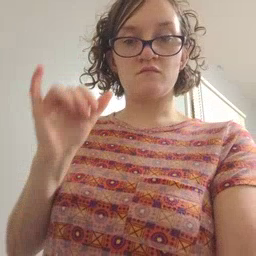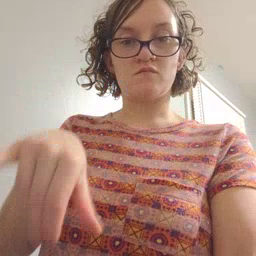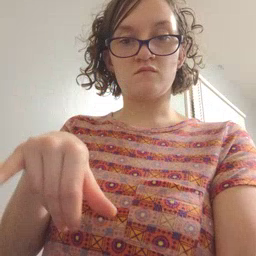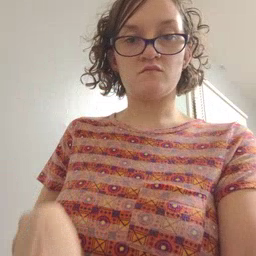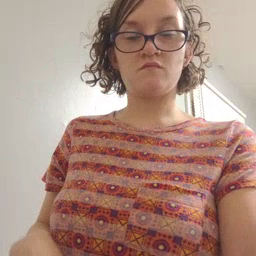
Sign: that